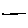
Label: line